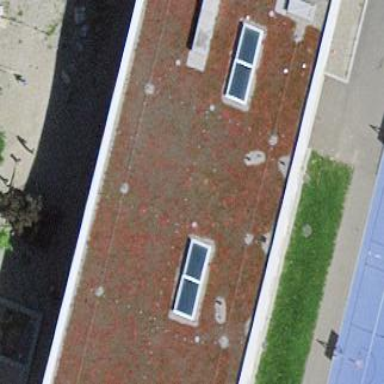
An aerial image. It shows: School building.